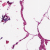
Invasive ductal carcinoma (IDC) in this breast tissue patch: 0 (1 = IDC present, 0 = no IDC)